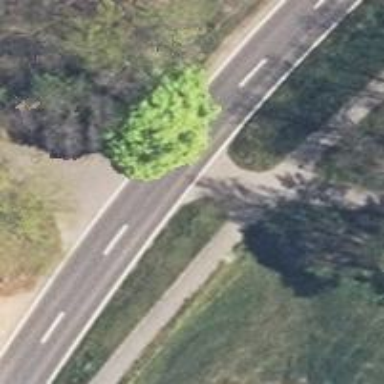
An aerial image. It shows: Secondary road with asphalt surface.